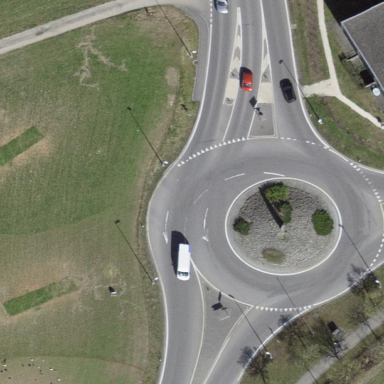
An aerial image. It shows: Secondary road with asphalt surface leading to roundabout.